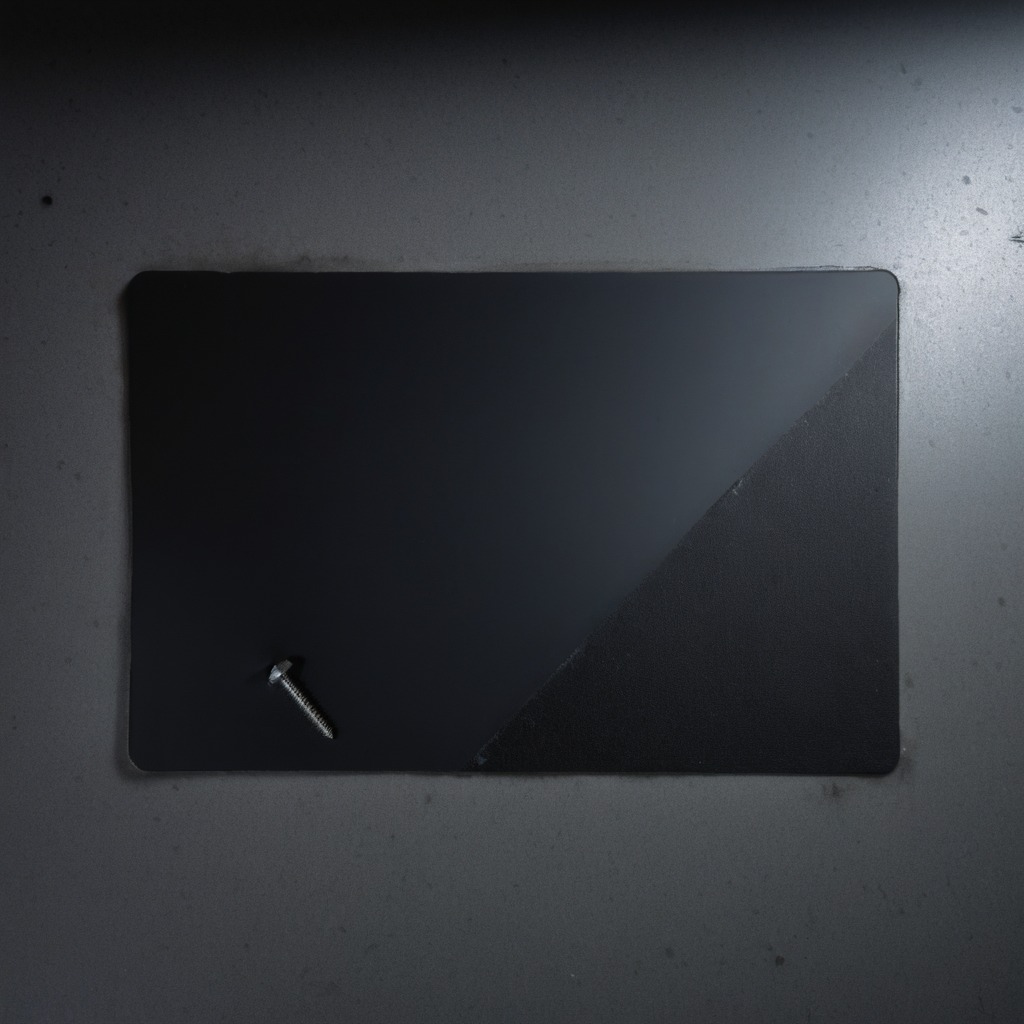
A metal screw lies on a clean granite tabletop covered with a black rubber mat inside a workshop at night dim ambient light soft shadows worn but beneath the mat